Question:
I'm using rails 5.0 and I get the
> 'PostsController#index' is missing a template for this request format and variant. request.formats: ["text/html"] request.variant: []
NOTE! For XHR/Ajax or API requests while trying to input my url/posts.
my routing.rb file is below:
'''
Rails.application.routes.draw do
get 'posts/index' => 'posts#index'
resources: posts
end
'''
my posts_controller.rb looks like below:
'''
class PostsController < ApplicationController
def index
end
end
'''
I want to know specifically what I'm doing wrong. I've just started to learning Ruby on Rails.
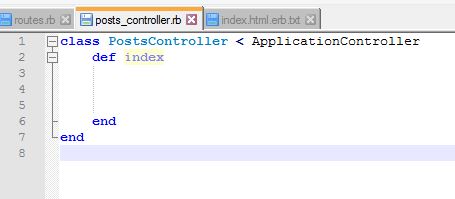
Answer: Template is missing. You need to create a file ie index.html.erb under directory /app/views/posts/index.html